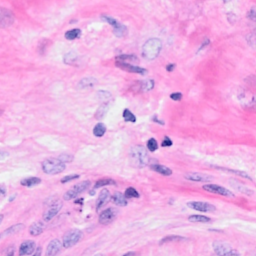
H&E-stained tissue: Breast